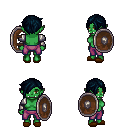
a pixel art fantasy rpg character, female body template, orc, green skin, steel arm armor, magenta pants, raven pixie cut hairstyle, brown slippers, shield, four views (front, back, left, right), 2x2 character sprite sheet, small pixel art, hard edges, no anti-aliasing